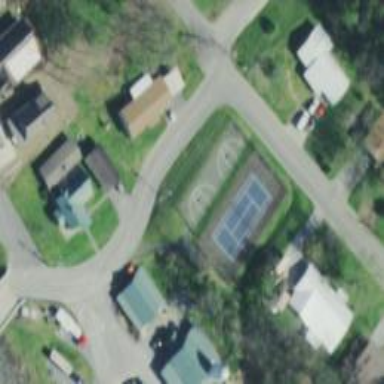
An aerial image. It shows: Basketball court located in leisure land pitch.